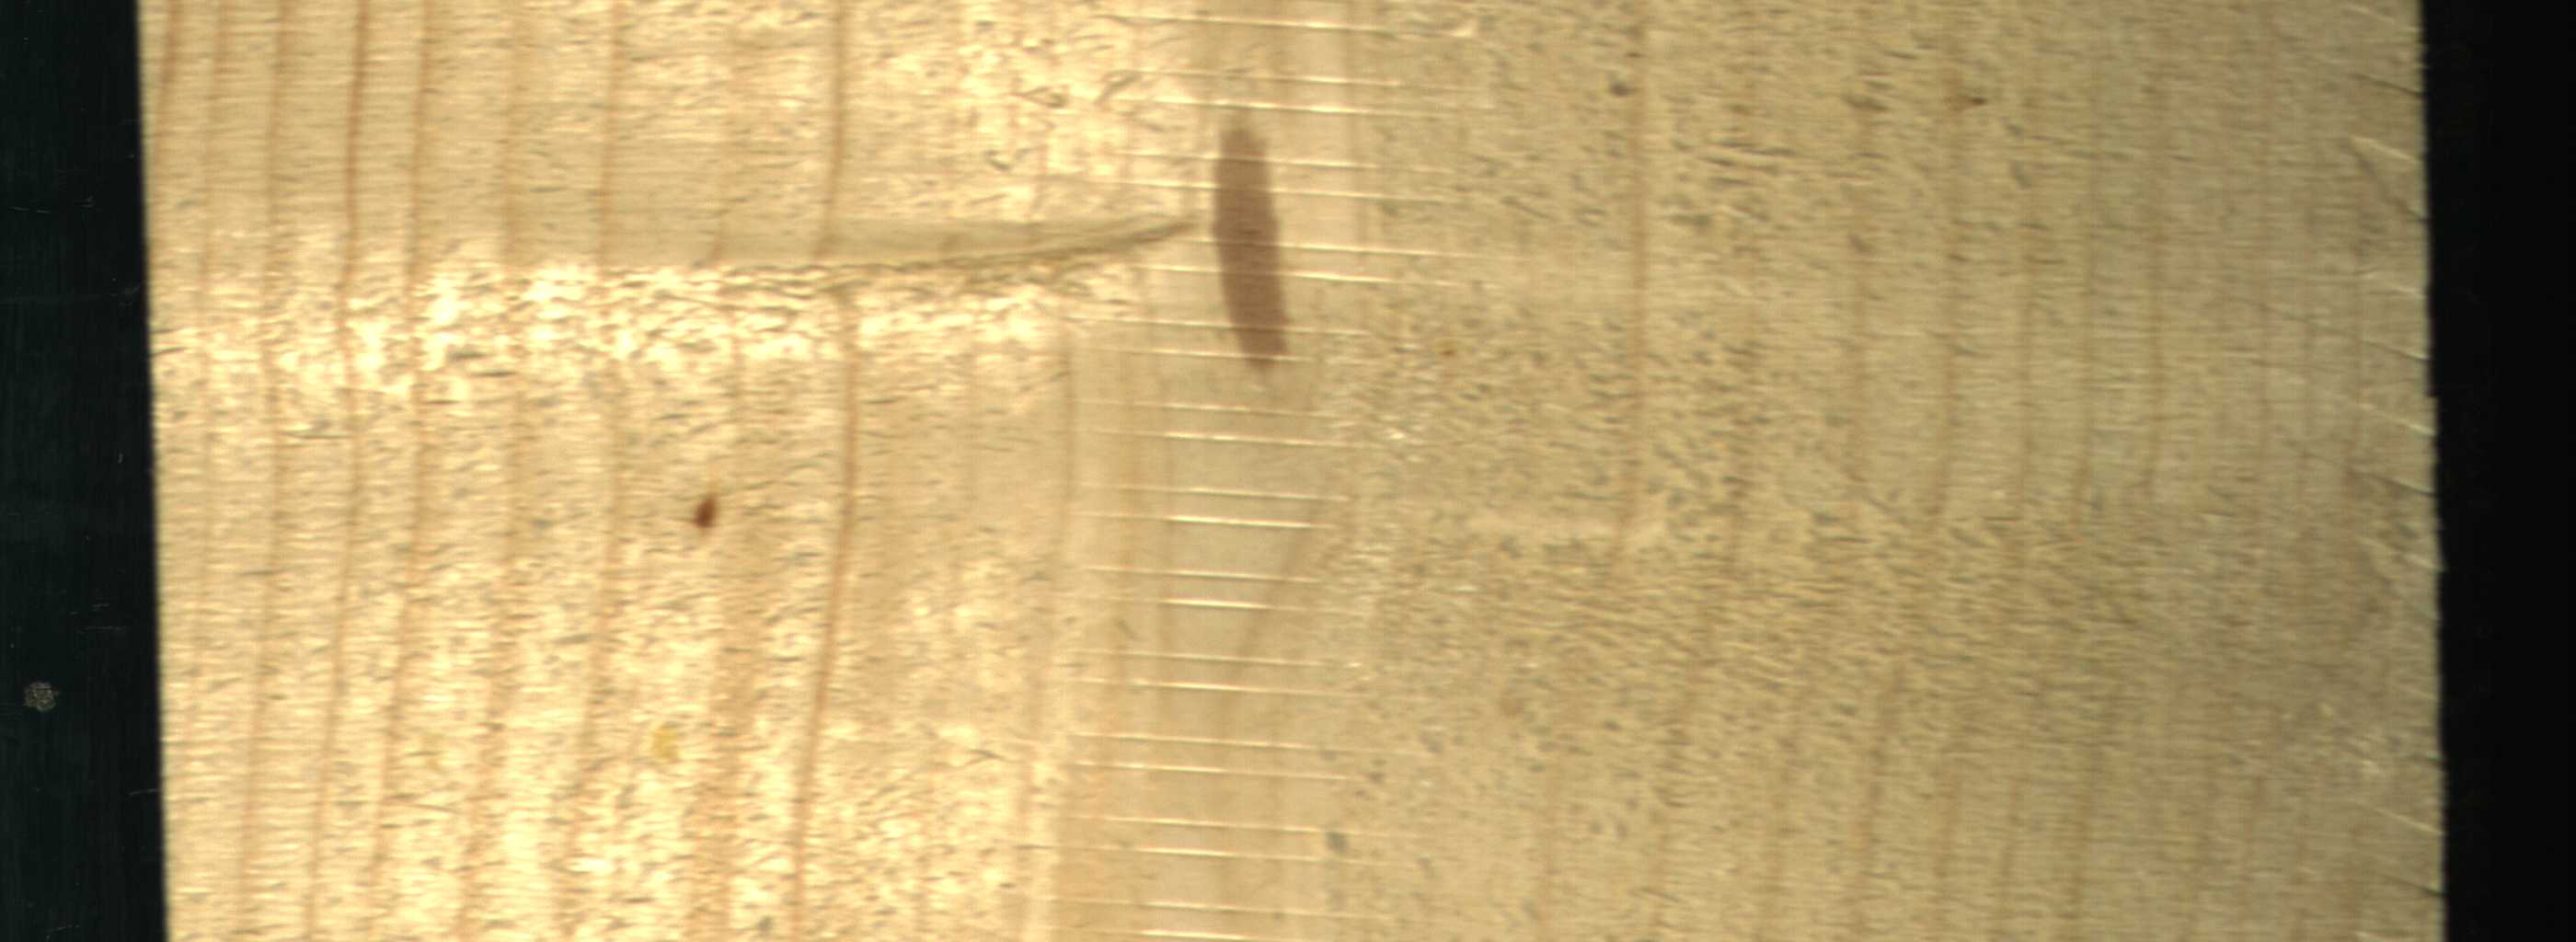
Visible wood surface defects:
Marrow